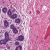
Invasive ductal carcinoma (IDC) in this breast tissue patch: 0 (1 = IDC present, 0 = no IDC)